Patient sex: M
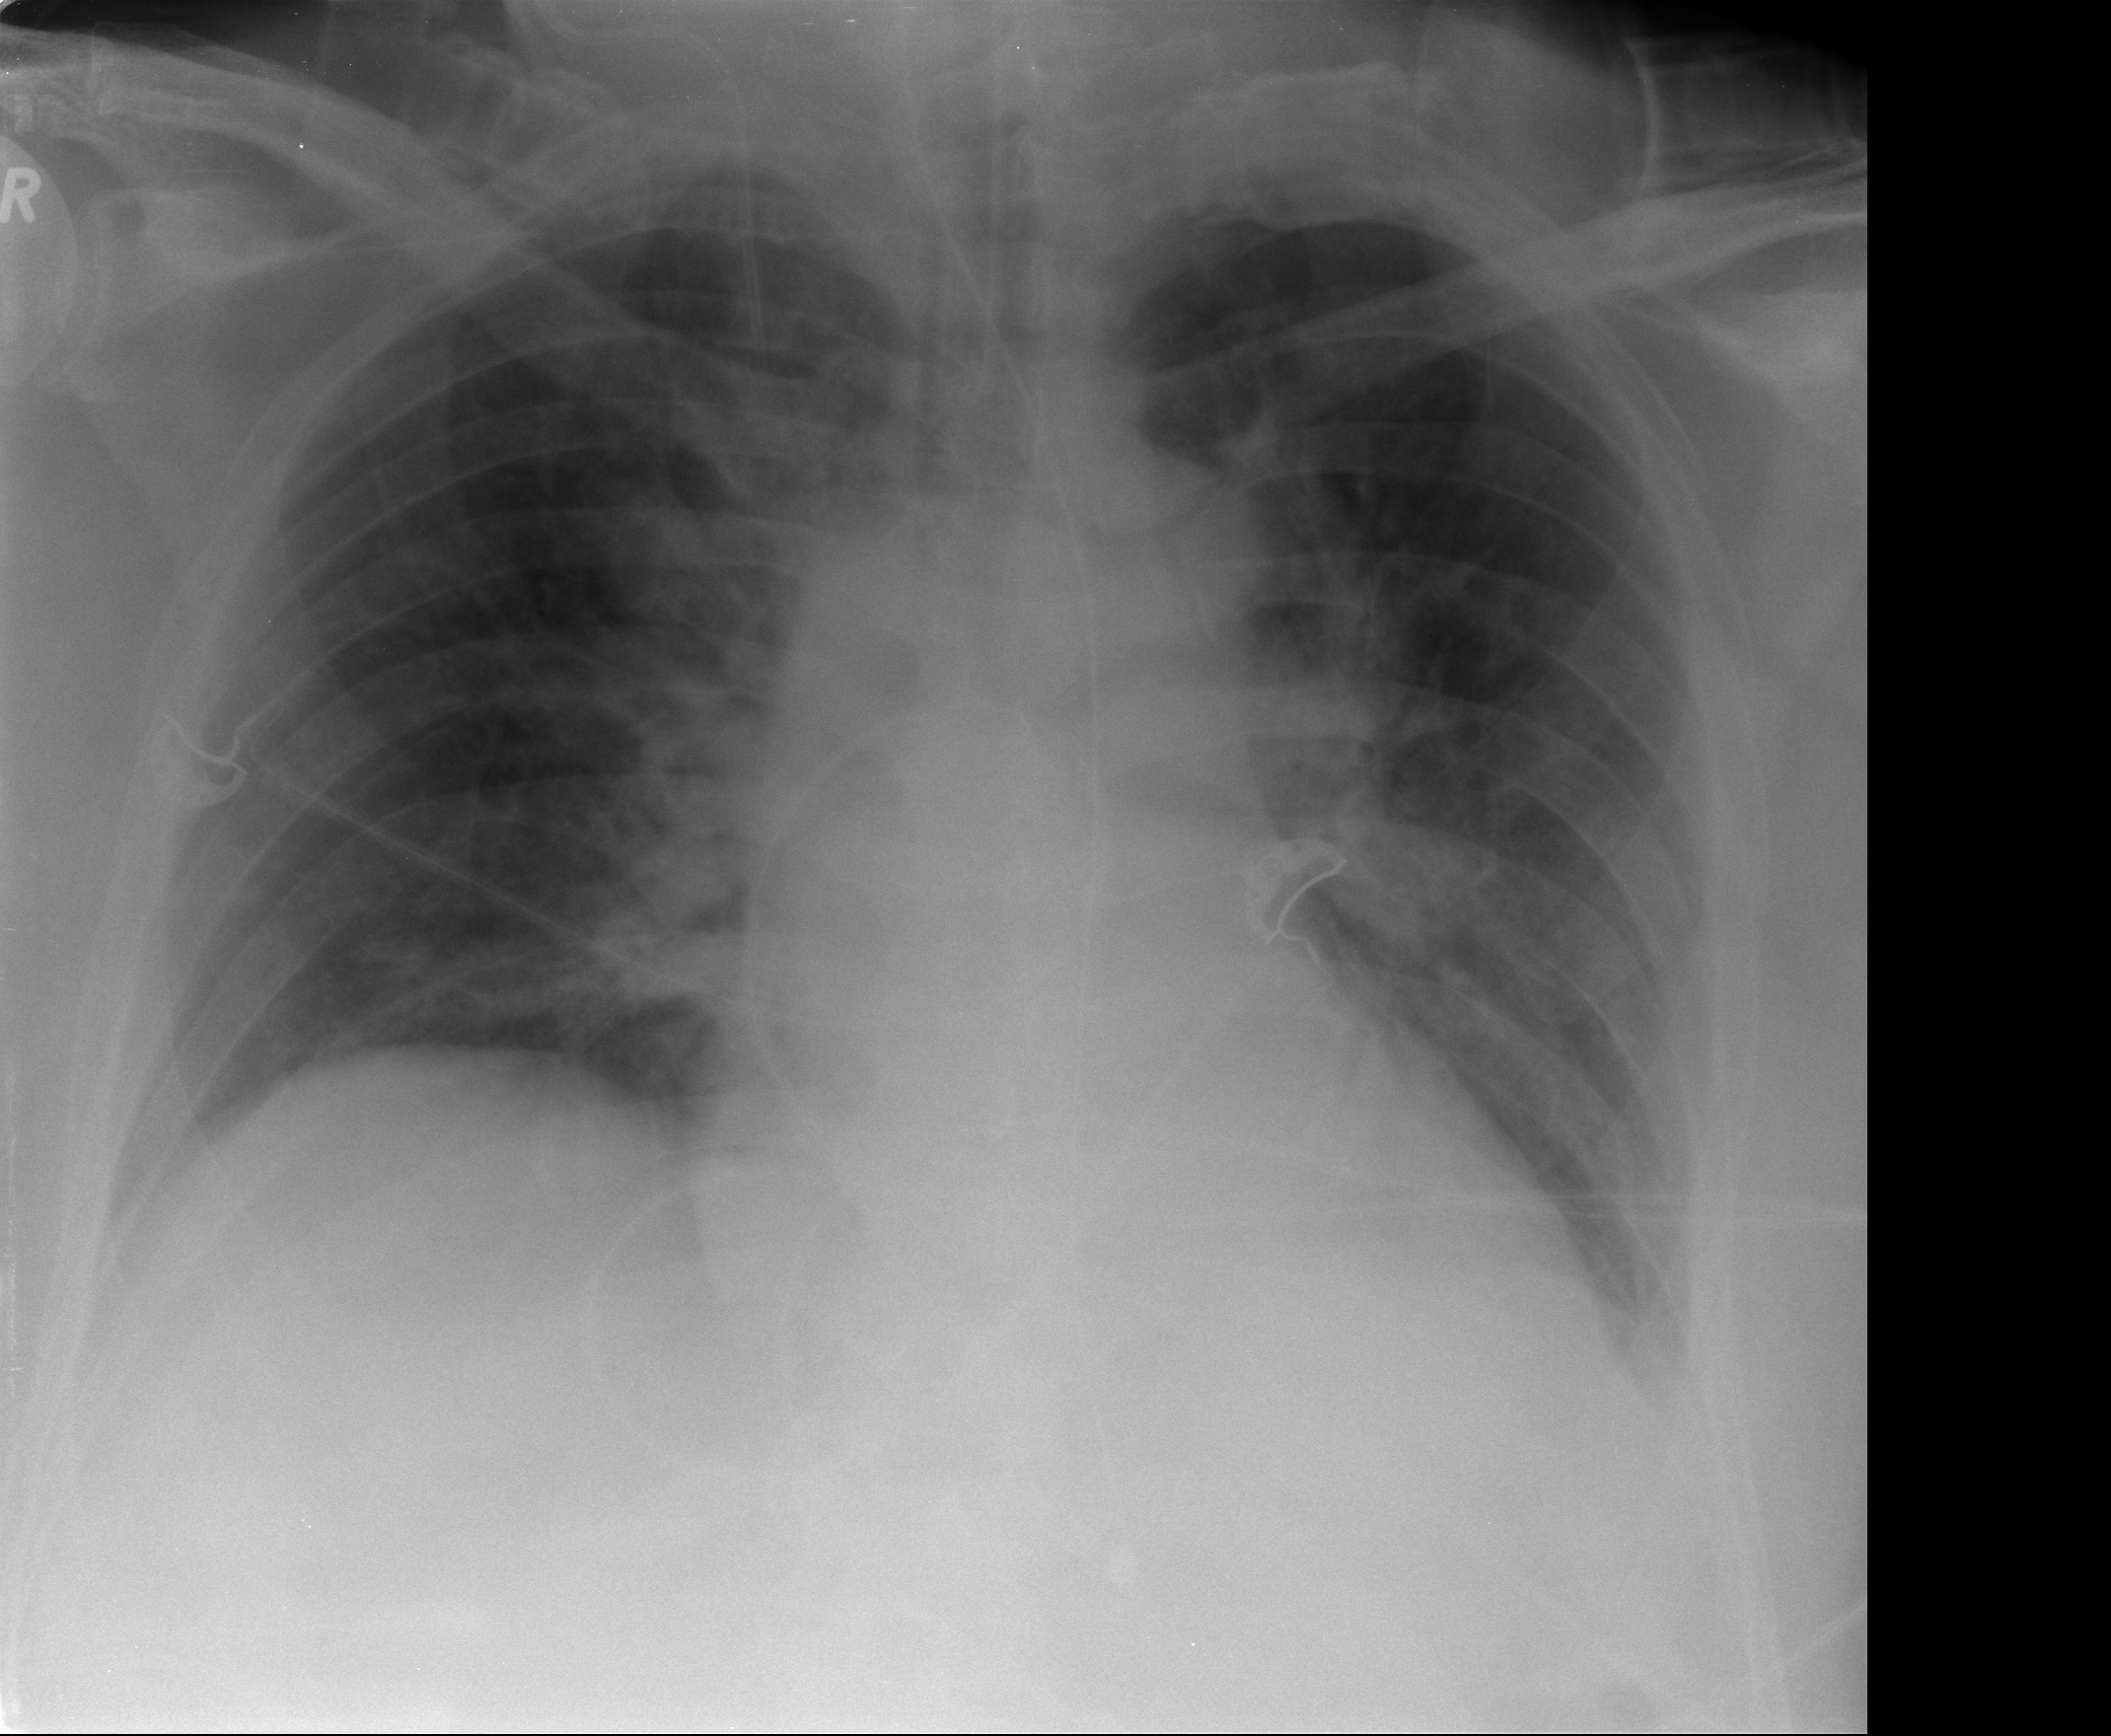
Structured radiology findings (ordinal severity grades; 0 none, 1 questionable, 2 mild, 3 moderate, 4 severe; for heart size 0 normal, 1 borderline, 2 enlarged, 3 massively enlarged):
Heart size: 0
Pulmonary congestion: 2
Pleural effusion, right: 0
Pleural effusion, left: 2
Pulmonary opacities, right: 0
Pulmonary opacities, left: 0
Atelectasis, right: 0
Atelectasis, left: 0